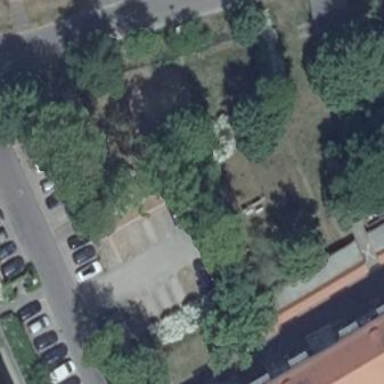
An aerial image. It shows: Parking area with grass paver surface.